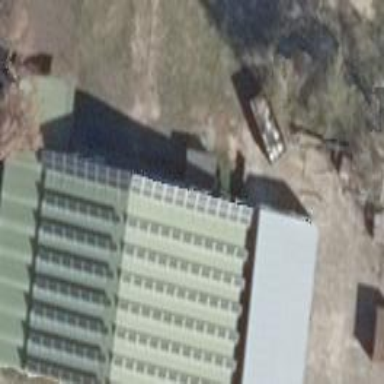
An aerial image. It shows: Part of building is shown in the image.